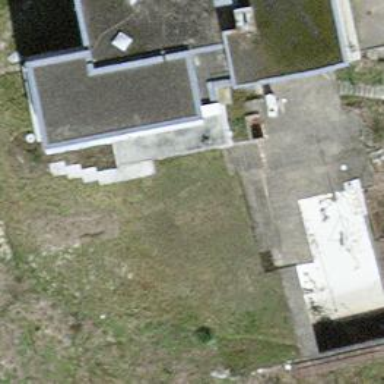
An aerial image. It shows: Flat-roofed building.